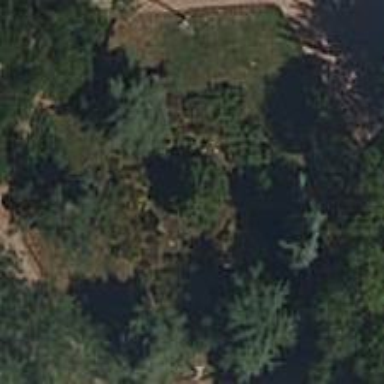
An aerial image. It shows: Metal fence surrounding garden area.